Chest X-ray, PA view. Patient: 68 years old, sex M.
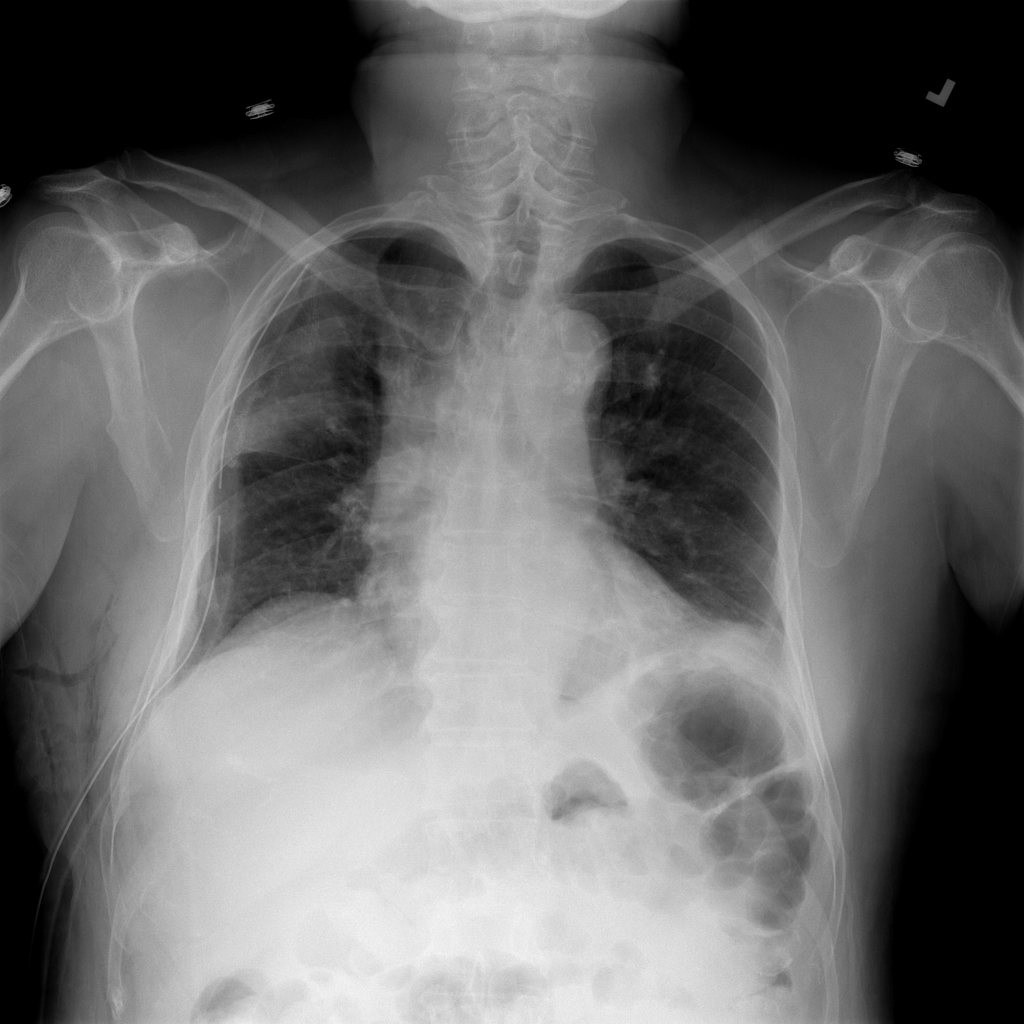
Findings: No Finding